Field crop: tomato
Growth stage: 2
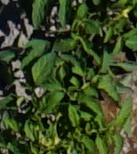
Species: tomato